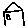
Label: house